Field crop: maize
Growth stage: 1
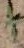
Species: atriplex